Interaction volume radius: 10 \u00c5
Interaction volume height: 45 \u00c5
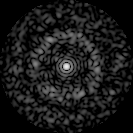
Disorder parameter: 0.839